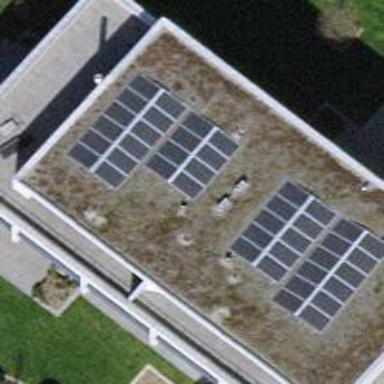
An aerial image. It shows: Solar power generator with photovoltaic panels.